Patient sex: M
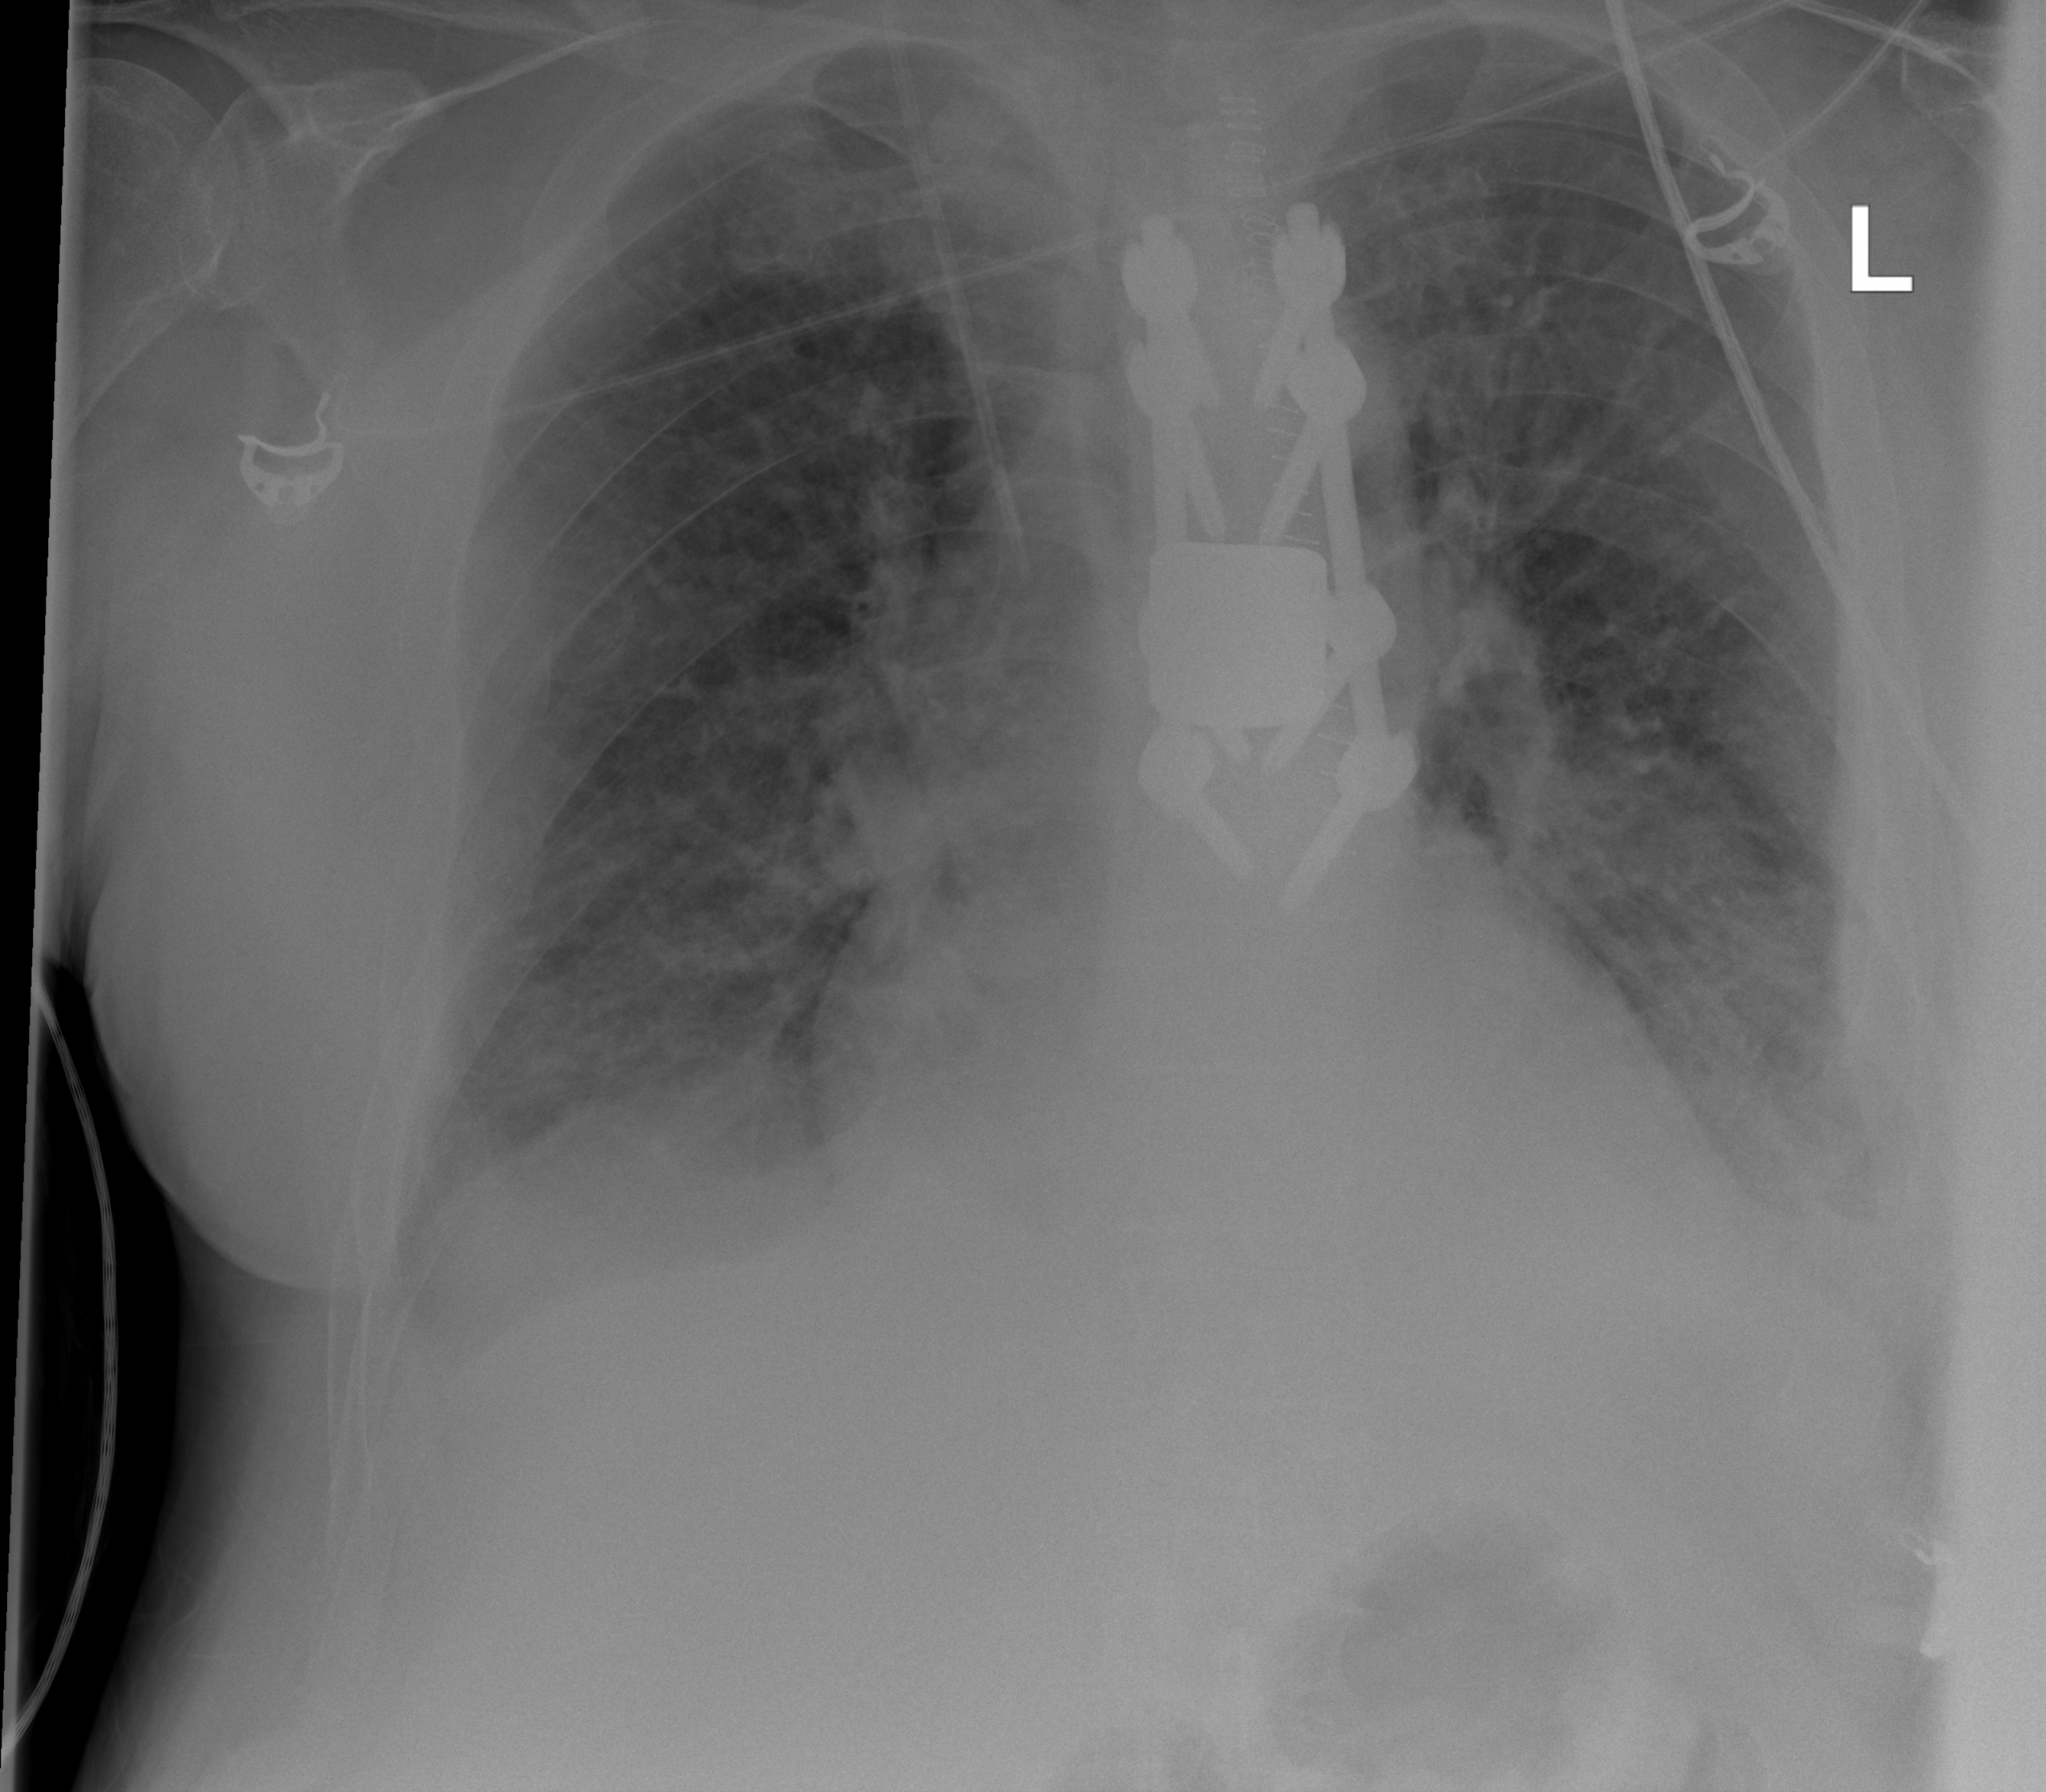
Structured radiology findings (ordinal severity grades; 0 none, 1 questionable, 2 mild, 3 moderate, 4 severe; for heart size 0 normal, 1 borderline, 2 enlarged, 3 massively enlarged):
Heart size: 2
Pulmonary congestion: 2
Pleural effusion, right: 0
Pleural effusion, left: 2
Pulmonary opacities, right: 0
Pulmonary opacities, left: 0
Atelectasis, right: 0
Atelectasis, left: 2